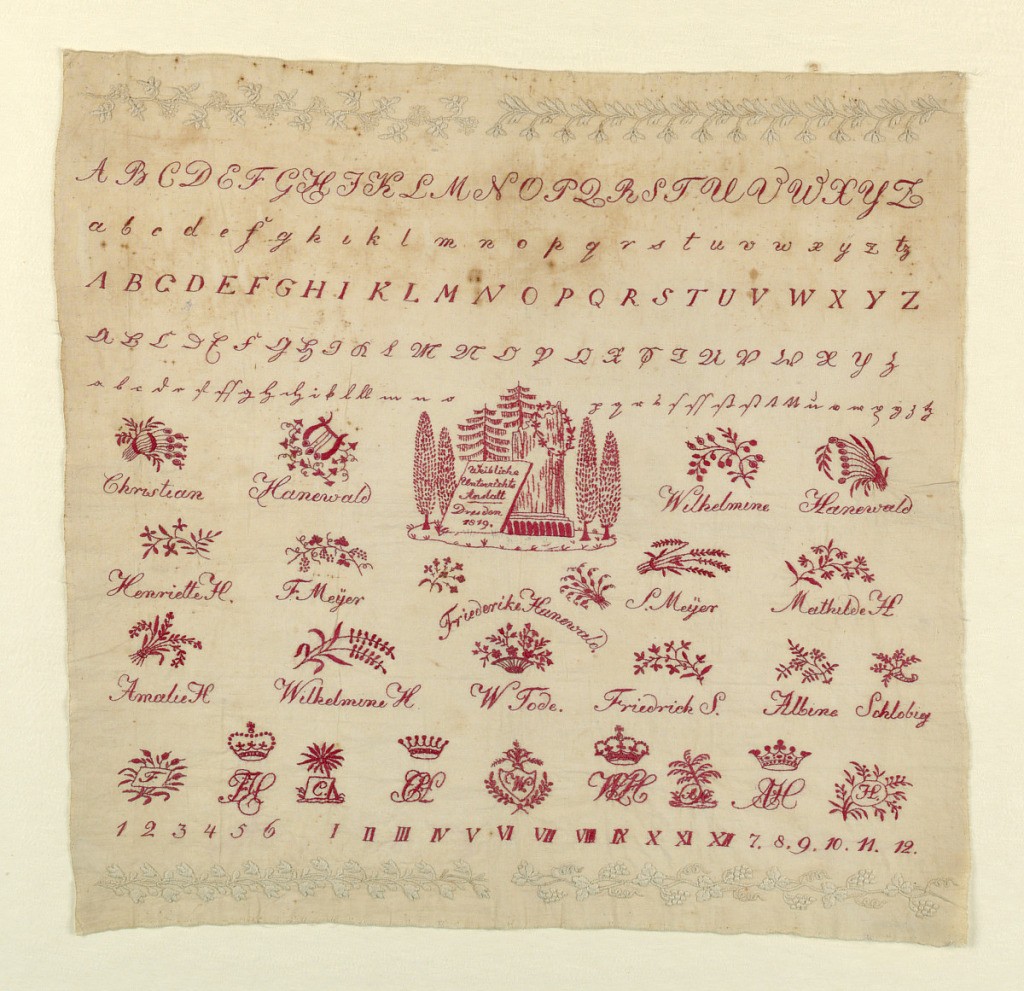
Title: Sampler
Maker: Friederike Hanewald
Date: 1819
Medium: cotton Technique: satin, stem, and overcasting stitches on plain weave
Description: Five alphabets, numerals and ornamented monograms in red on white.